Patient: sex F, age 43
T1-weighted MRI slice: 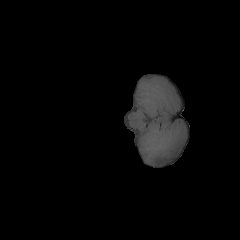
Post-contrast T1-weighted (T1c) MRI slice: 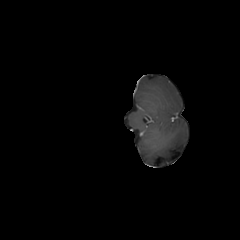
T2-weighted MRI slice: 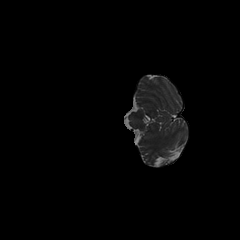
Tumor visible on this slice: no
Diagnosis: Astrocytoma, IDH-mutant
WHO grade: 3